Question: my problem:---
This is my wifi_log.php file
'''
<?php // find out how many rows are in the table
$sql = "SELECT COUNT(*) FROM log_wifi";
$result = mysql_query($sql, $conn) or trigger_error("SQL", E_USER_ERROR);
$r = mysql_fetch_row($result);
$numrows = $r[0];
// number of rows to show per page
$rowsperpage = 10;
// find out total pages
$totalpages = ceil($numrows / $rowsperpage);
echo $resultpage= $_GET['results_page'];
// get the current page or set a default
if (isset($_GET['currentpage']) && is_numeric($_GET['currentpage'])) {
// cast var as int
$currentpage = (int) $_GET['currentpage'];
} else {
// default page num
$currentpage = 1;
} // end if
// if current page is greater than total pages...
if ($currentpage > $totalpages) {
// set current page to last page
$currentpage = $totalpages;
} // end if
// if current page is less than first page...
if ($currentpage < 1) {
// set current page to first page
$currentpage = 1;
} // end if
// the offset of the list, based on current page
$offset = ($currentpage - 1) * $rowsperpage;
// get the info from the db
$sql = "SELECT * FROM log_wifi LIMIT $offset, $rowsperpage";
$result = mysql_query($sql, $conn) or trigger_error("SQL", E_USER_ERROR);
?>
'''
My data displaying here:=
'''
<?php
//while there are rows to be fetched...
while ($row = mysql_fetch_assoc($result))
{
?>
<td><?php echo $row['id']?></td>
<td><?php echo $row['user_id']?></td>
<td><?php echo $row['imei']?></td>
<td><?php echo $row['time_stamp']?></td>
<td><?php echo $row['sending_time']?></td>
<td><?php echo $row['RSSI']?></td>
<td><?php echo $row['BSSID']?></td>
<td><?php echo $row['SSID']?></td>
<td><?php echo $row['sleep_time_start']?></td>
<td><?php echo $row['sleep_time_end']?></td>
</tr>
<?php
} //// end while
?>
'''
Here is my pagination like FIRST << 1 2 3 >> LAST-->this is working properly
'''
<tr><th id="footer" colspan="10">
<?php
/****** build the pagination links ******/
// range of num links to show
$range = 3;
if($currentpage==1)
{
echo '<span class="prn"> First &lt;&lt;</span>&nbsp;';
}
if ($currentpage > 1) {
// show << link to go back to page 1
echo " <a href='{$_SERVER['PHP_SELF']}?currentpage=1&result_page=$resultpage'>First</a> ";
// get previous page num
$prevpage = $currentpage - 1;
// show < link to go back to 1 page
echo " <a href='{$_SERVER['PHP_SELF']}?currentpage=$prevpage&result_page=$resultpage'><</a> ";
} // end if
// loop to show links to range of pages around current page
for ($x = ($currentpage - $range); $x < (($currentpage + $range) + 1); $x++) {
// if it's a valid page number...
if (($x > 0) && ($x <= $totalpages)) {
// if we're on current page...
if ($x == $currentpage) {
// 'highlight' it but don't make a link
echo " <b>$x</b> ";
// if not current page...
} else {
// make it a link
echo " <a href='{$_SERVER['PHP_SELF']}?currentpage=$x&result_page=$resultpage'>$x</a> ";
} // end else
} // end if
} // end for
// if not on last page, show forward and last page links
if ($currentpage != $totalpages) {
// get next page
$nextpage = $currentpage + 1;
// echo forward link for next page
echo " <a href='{$_SERVER['PHP_SELF']}?currentpage=$nextpage&result_page=$resultpage'>></a> ";
// echo forward link for lastpage
echo " <a href='{$_SERVER['PHP_SELF']}?currentpage=$totalpages&result_page=$resultpage'>Last</a> ";
} // end if
else
{
echo '<span class="prn"> Last &gt;&gt;</span>&nbsp;';
}
/****** end build pagination links ******/
?>
'''
Problem is here how to do that i know
'''
<form action="./wifi_log.php" method="get">
<select name="results_page" id="results_page" onchange="this.form.submit();" >
<option value="5" NO >5</option>
<option value="10" SELECTED >10</option>
<option value="20" NO>20</option>
<option value="50" NO >50</option>
</select>
results per page
</form></th>
</tr>
</tbody>
</table>
'''
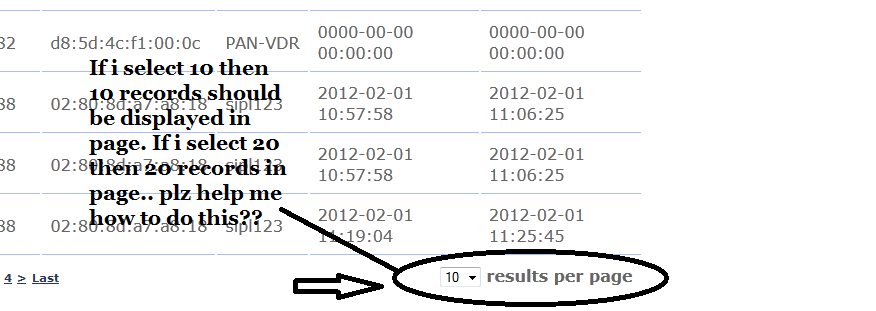
Answer: You already have a variable there that does the job. You only need to fill it from the $_POST variable you are sending.
'''
// number of rows to show per page
if(isset($_GET['results_page']) && is_numeric($_GET['results_page']))
{
$rowsperpage = (int)$_GET['results_page'];
}
else
{
$rowsperpage = 10;
}
'''